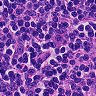
Metastatic tissue present: no